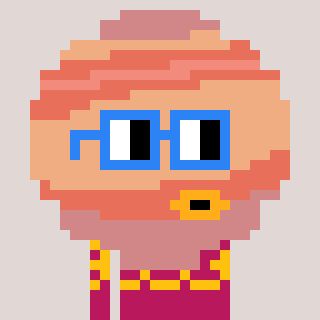
a pixel art character with square blue glasses, a jupiter-shaped head and a darkpink-colored body on a warm background